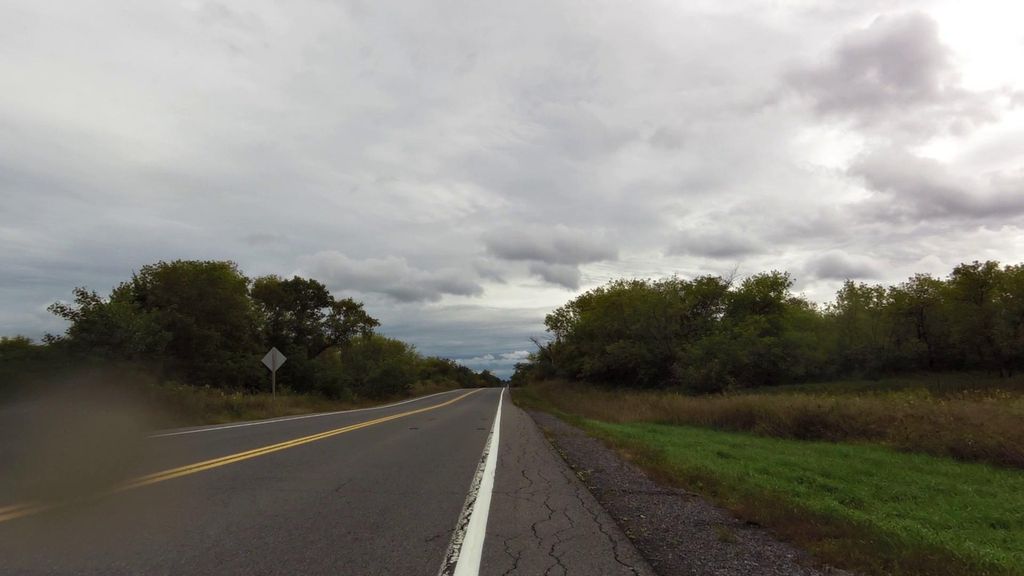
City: ottawa-gatineau